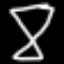
Label: hourglass